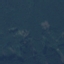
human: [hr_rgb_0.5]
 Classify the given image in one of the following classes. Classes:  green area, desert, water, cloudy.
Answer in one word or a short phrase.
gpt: green area